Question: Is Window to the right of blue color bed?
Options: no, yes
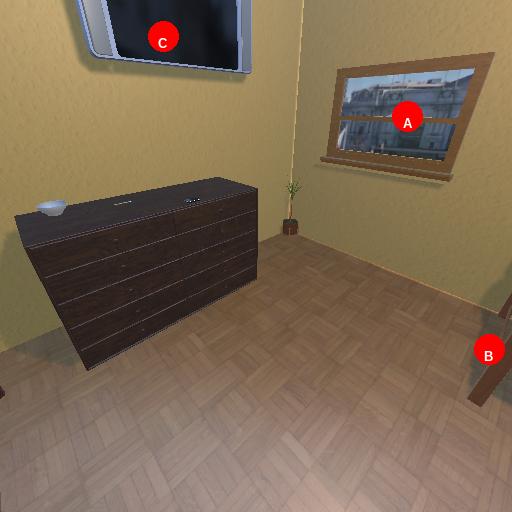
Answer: no